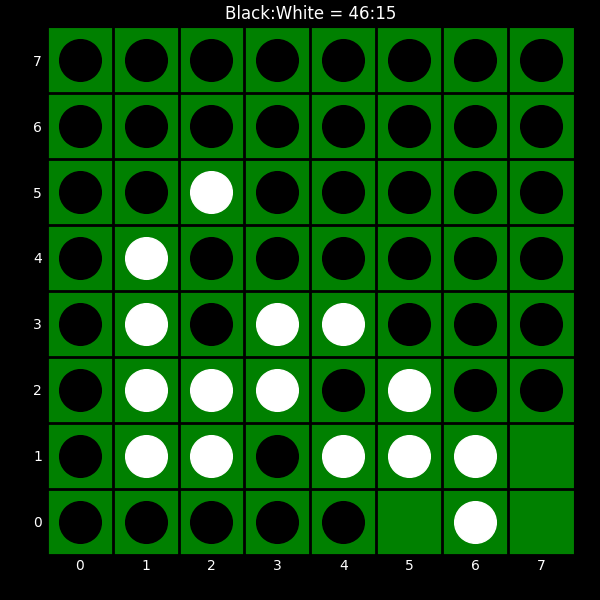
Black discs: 46
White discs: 15